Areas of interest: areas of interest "Business Office Building"
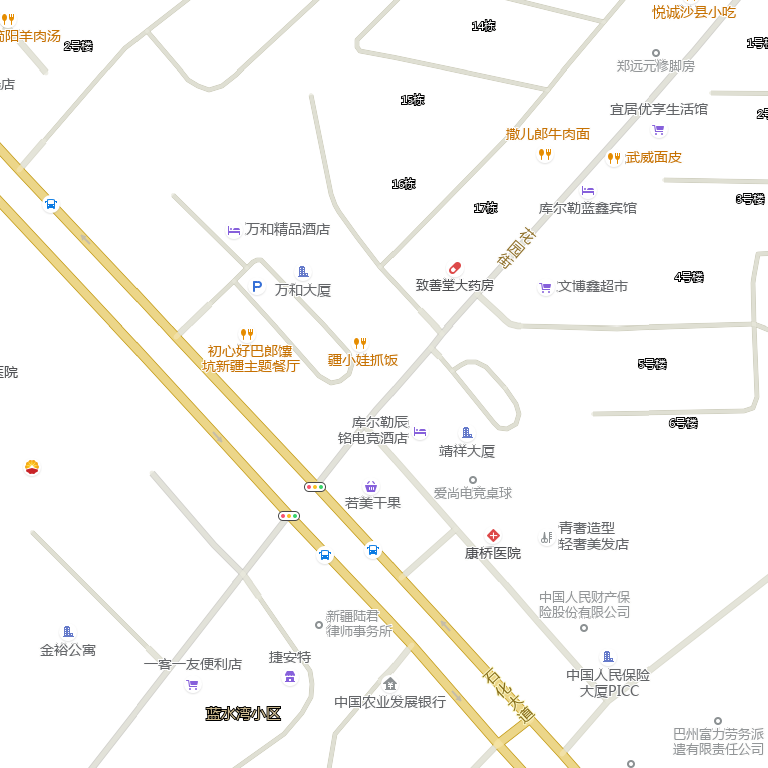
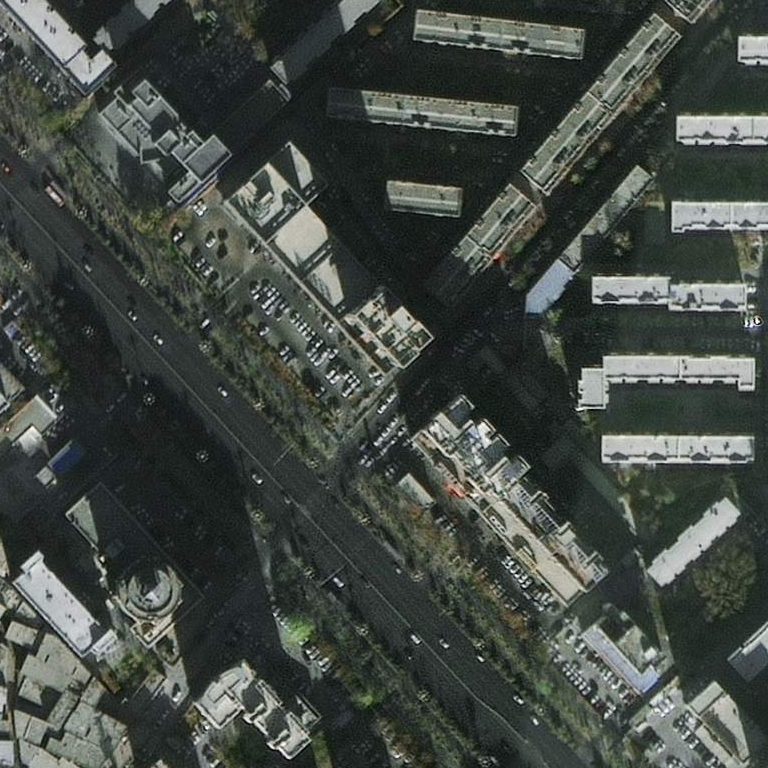